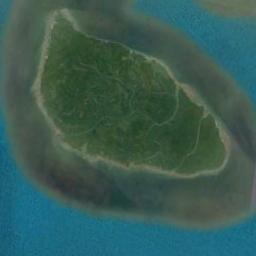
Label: island